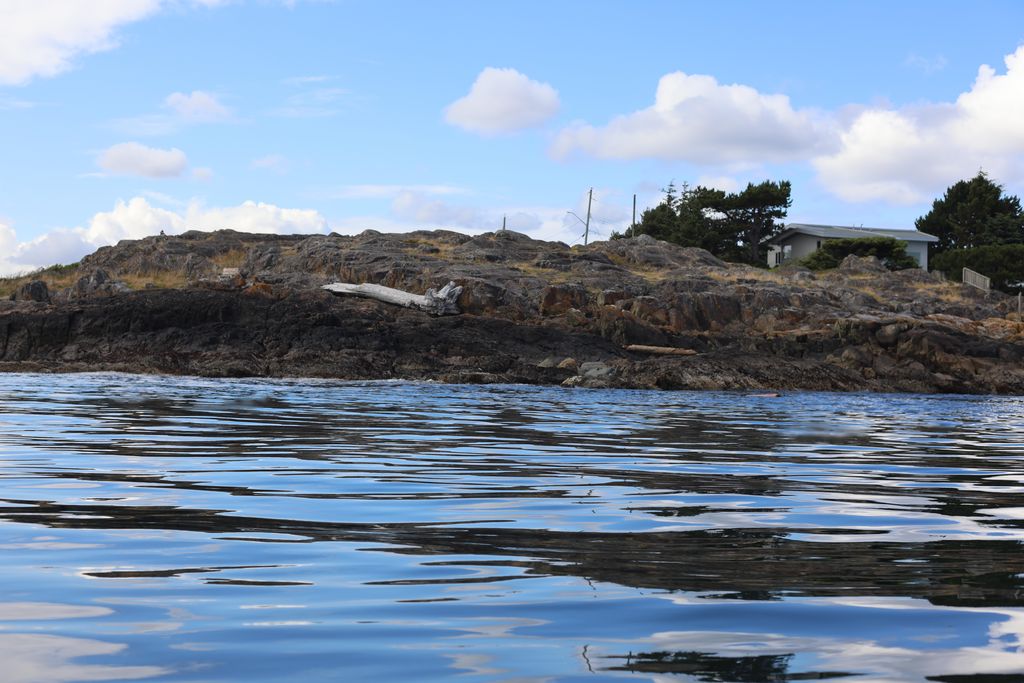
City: victoria